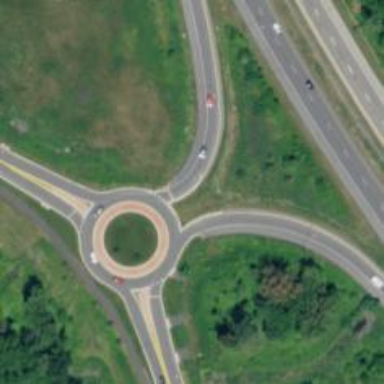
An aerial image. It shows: Asphalt trunk link road.